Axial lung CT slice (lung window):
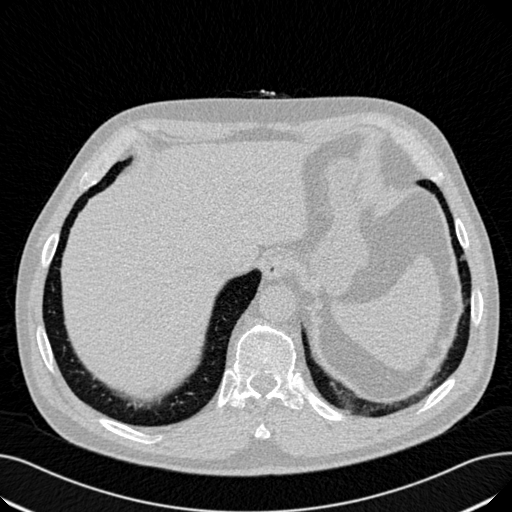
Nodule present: no